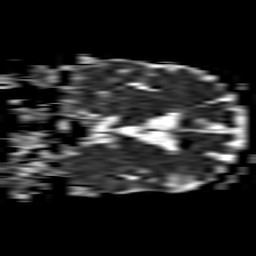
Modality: ADC
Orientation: coronal
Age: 60
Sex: female
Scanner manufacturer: philips
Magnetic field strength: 1.5 T
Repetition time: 3.395 s
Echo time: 0.06922 s